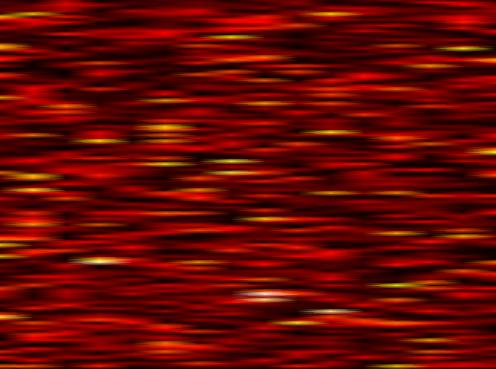
Label: FBMC